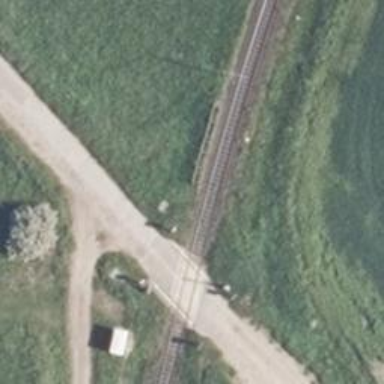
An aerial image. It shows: Railway signal.